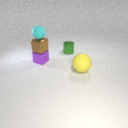
small purple metal cube to the left of large yellow rubber sphere